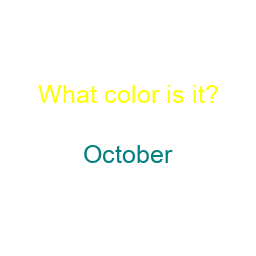
Color: teal
Background color: white
Question text color: yellow